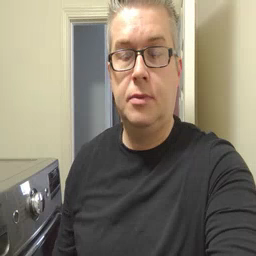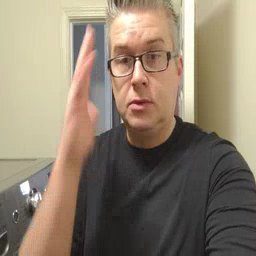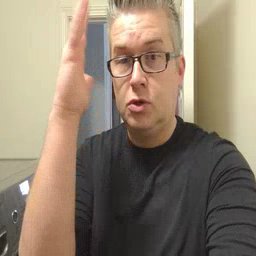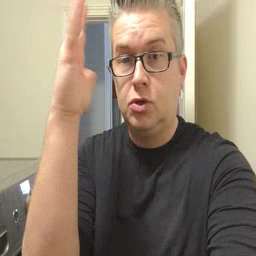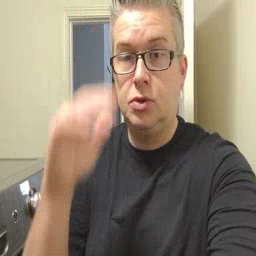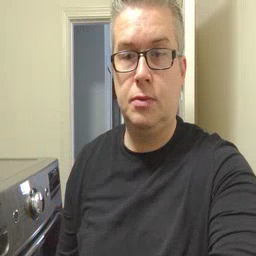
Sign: tree